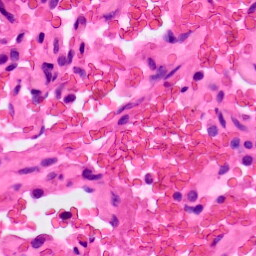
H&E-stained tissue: Lung